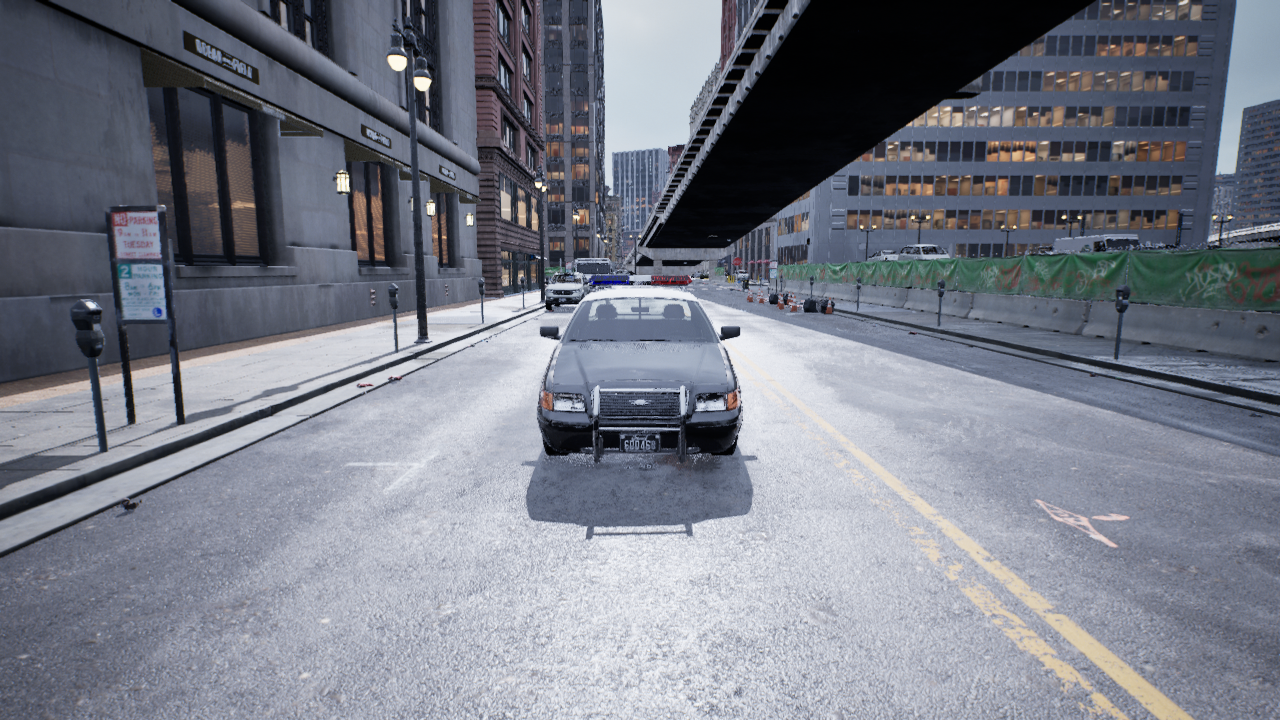
Venue: downtown
Lighting: overcast
Vehicle rig: sedan